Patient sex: M
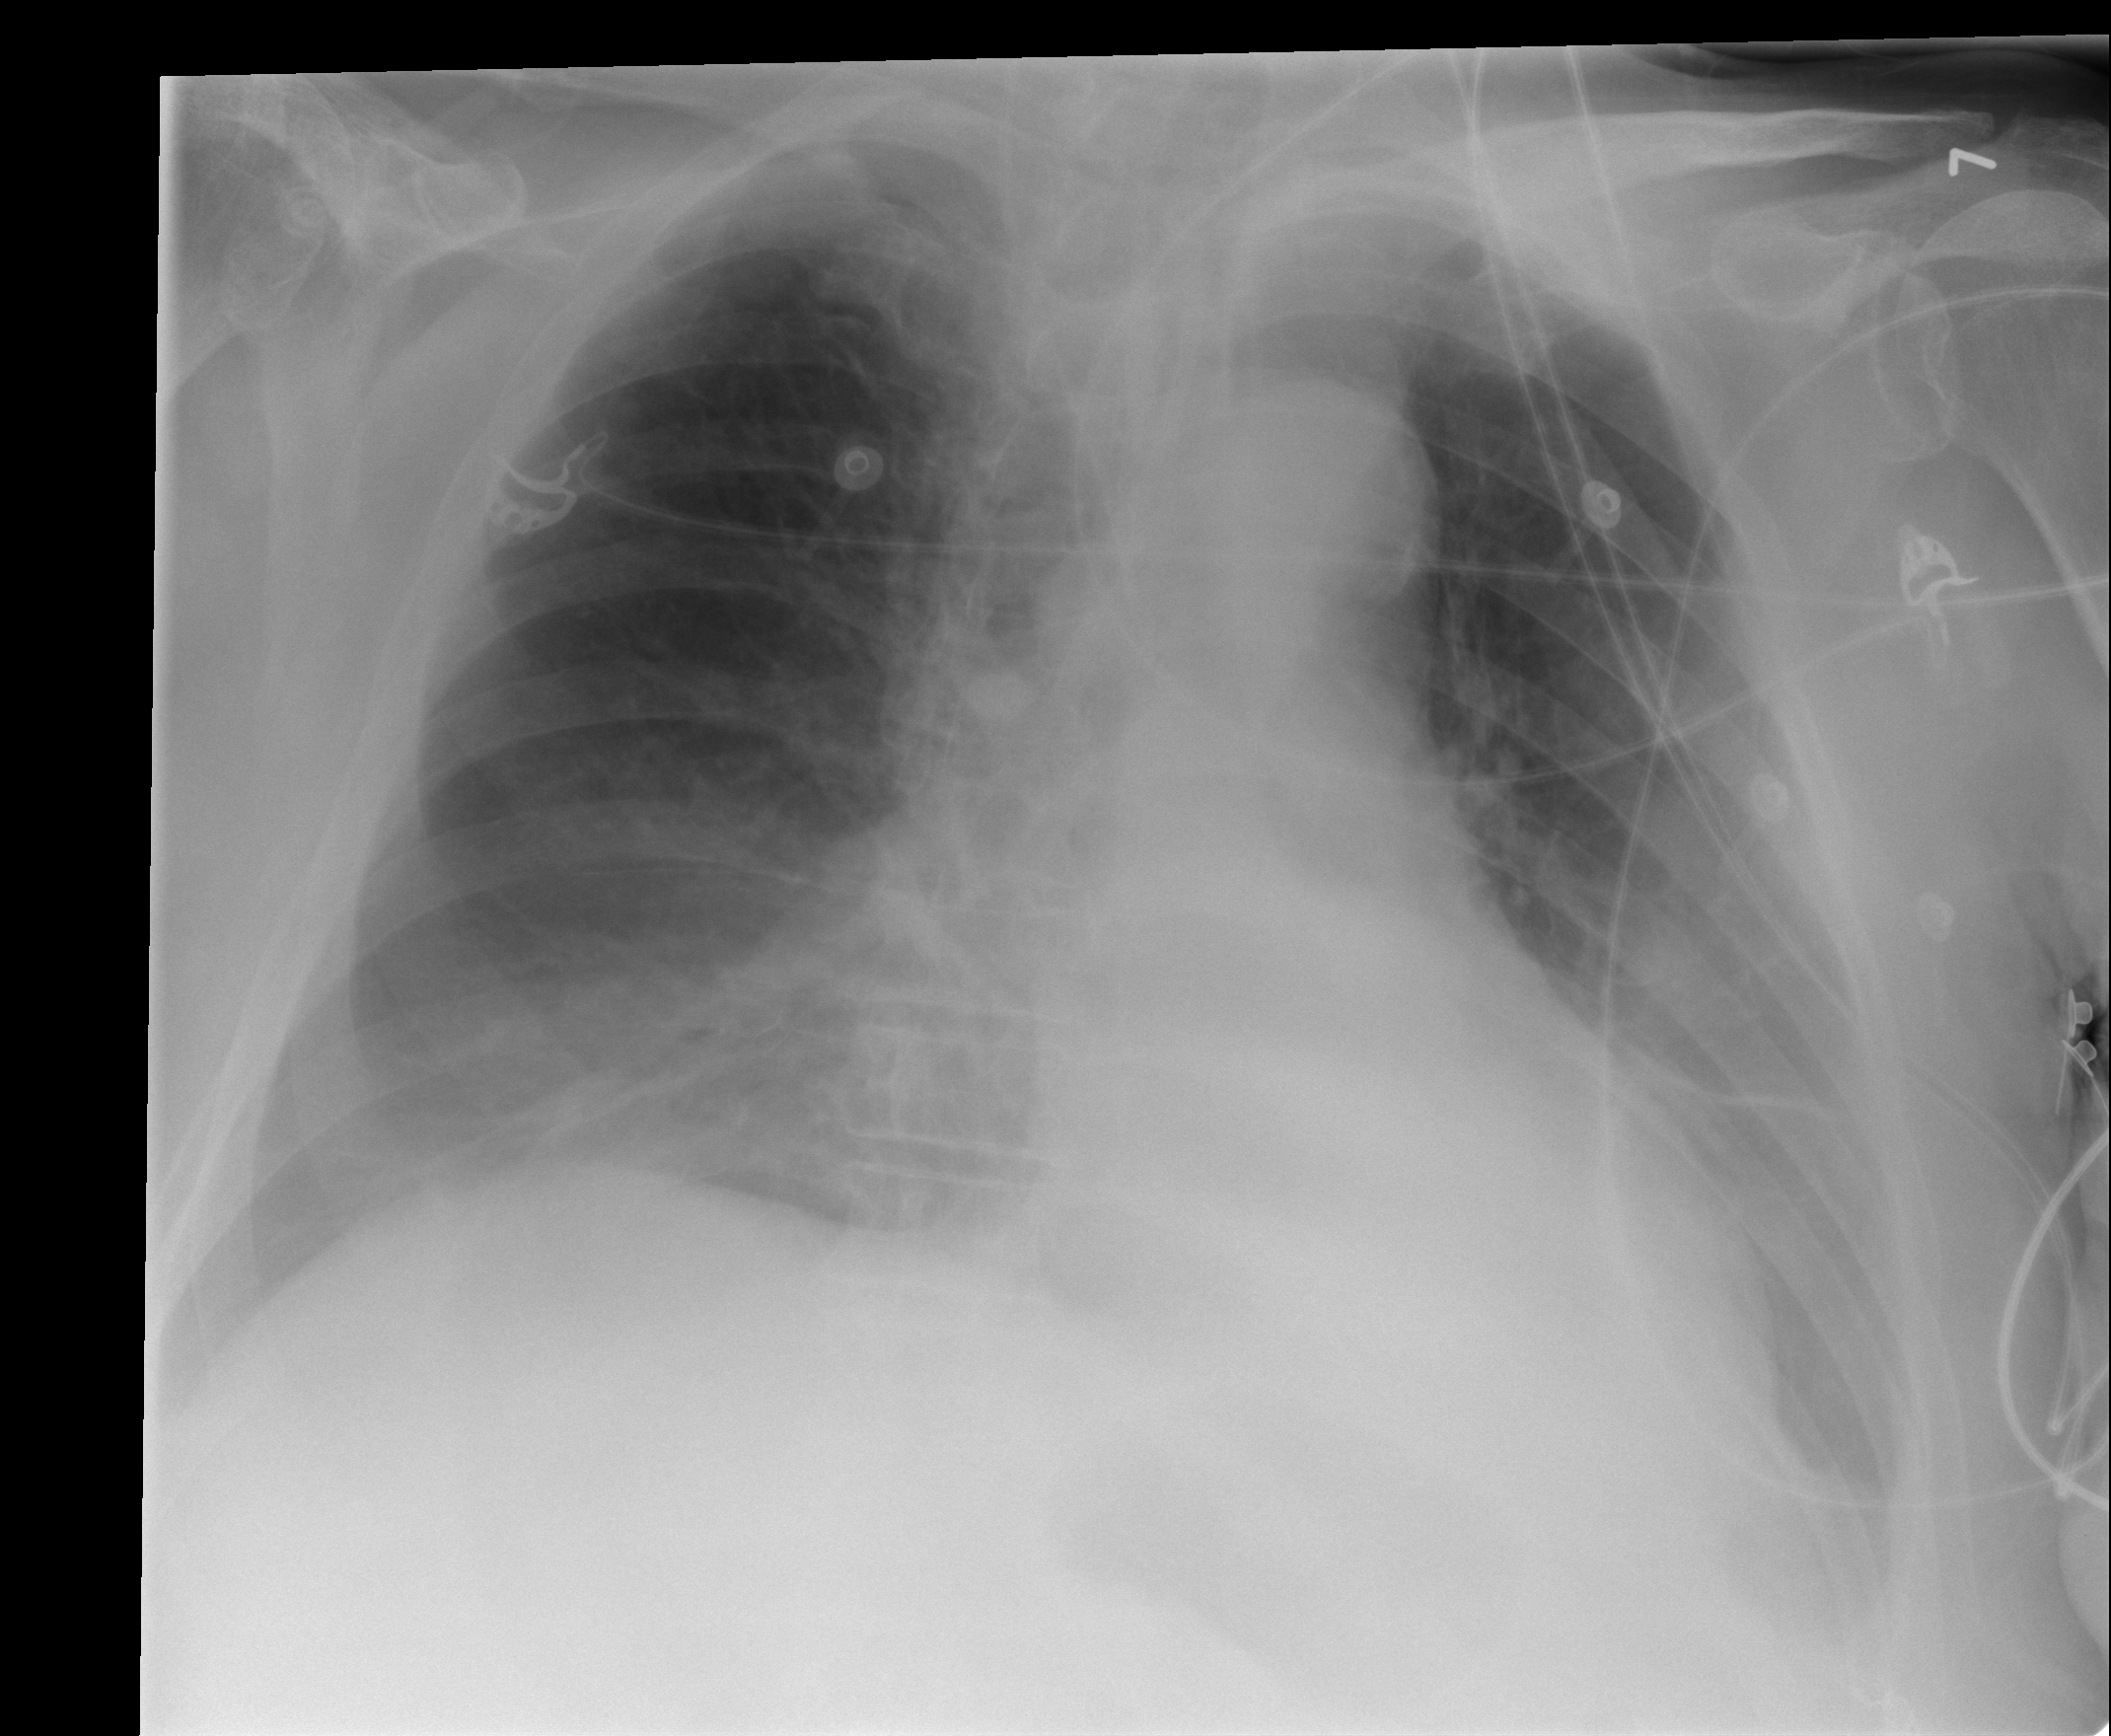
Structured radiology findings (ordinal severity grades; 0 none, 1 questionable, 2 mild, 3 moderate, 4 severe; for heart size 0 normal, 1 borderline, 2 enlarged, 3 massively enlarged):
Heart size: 0
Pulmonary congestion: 2
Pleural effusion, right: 0
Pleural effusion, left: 2
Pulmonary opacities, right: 1
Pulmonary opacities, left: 1
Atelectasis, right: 2
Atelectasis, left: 2